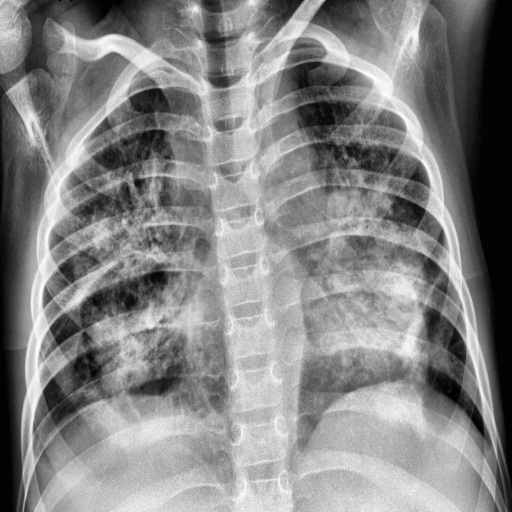
Finding: PNEUMONIA